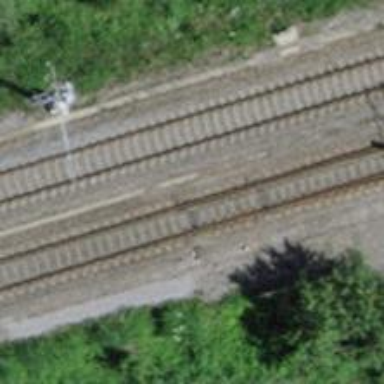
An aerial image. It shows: Railway switch with the turnout on the right side.